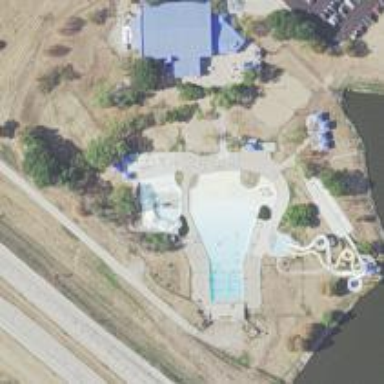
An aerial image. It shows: Water park.